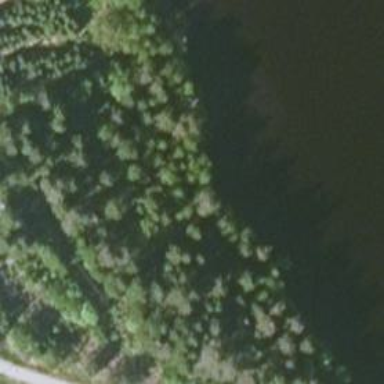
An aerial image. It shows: Forest with mix of leaf types.